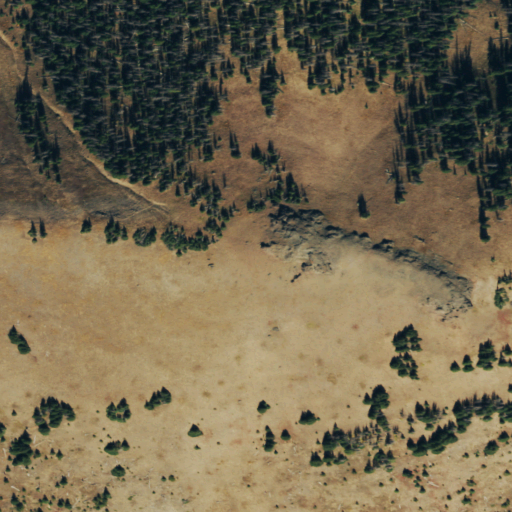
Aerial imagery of mountains in Colorado named Rabbit Ears Range containing shrub, evergreen forest, grassland, and snow